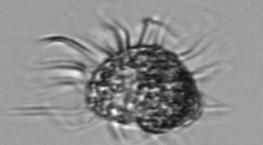
Label: Pelagostrobilidium